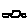
Label: car